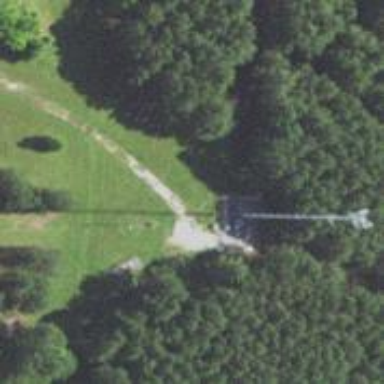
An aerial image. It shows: Mast tower used for communication.